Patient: sex M, age 67
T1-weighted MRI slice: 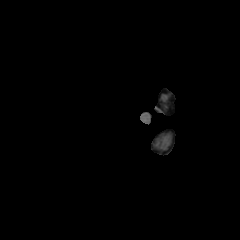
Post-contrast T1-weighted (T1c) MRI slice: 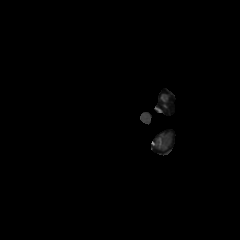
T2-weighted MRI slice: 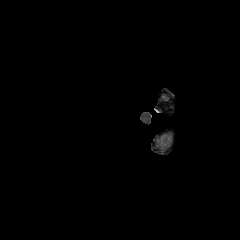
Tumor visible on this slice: no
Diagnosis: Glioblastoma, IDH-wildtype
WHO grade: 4